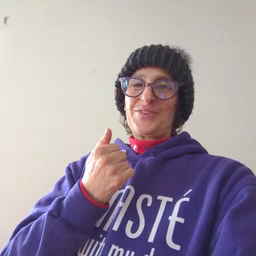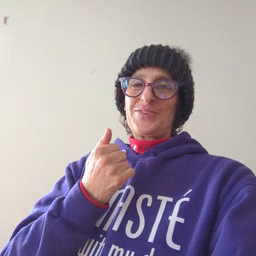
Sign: cute